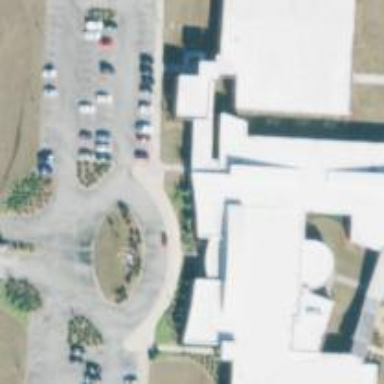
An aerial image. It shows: College building.